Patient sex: F
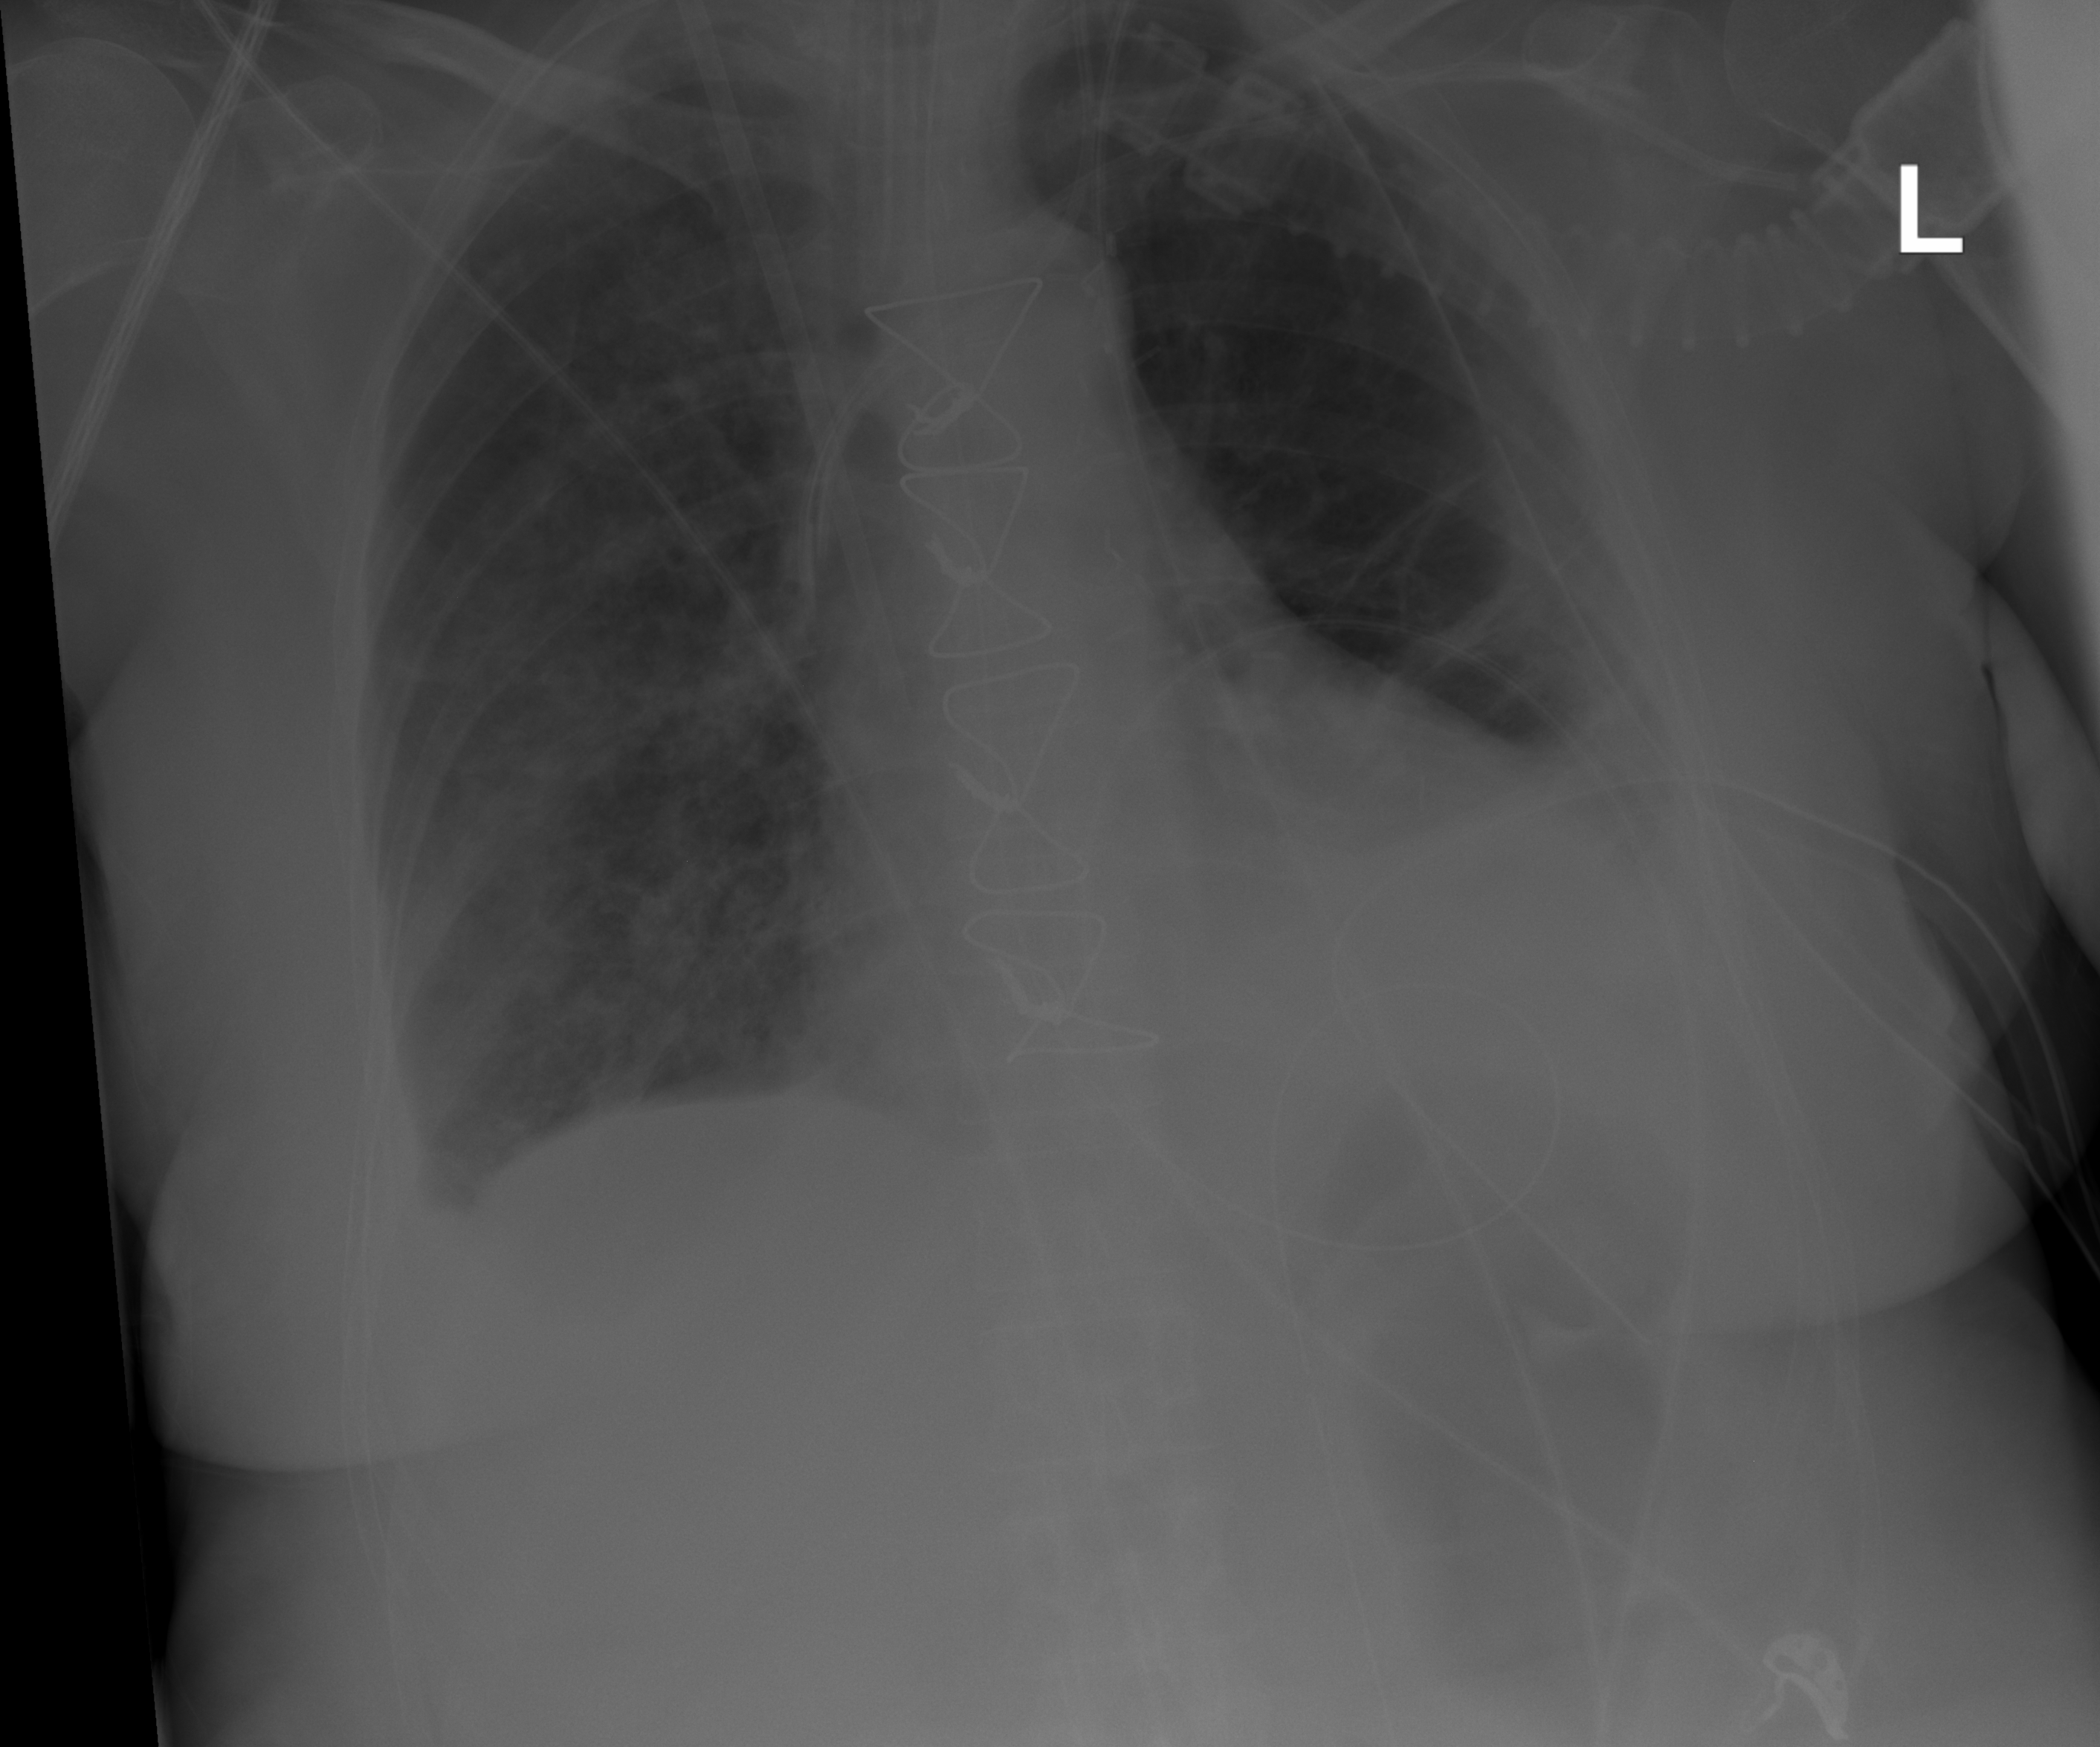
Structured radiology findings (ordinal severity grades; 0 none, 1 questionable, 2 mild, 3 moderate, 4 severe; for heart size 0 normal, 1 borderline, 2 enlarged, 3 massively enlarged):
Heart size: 0
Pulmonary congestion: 2
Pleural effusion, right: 2
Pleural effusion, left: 2
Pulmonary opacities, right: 3
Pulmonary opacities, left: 2
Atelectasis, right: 2
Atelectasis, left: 2